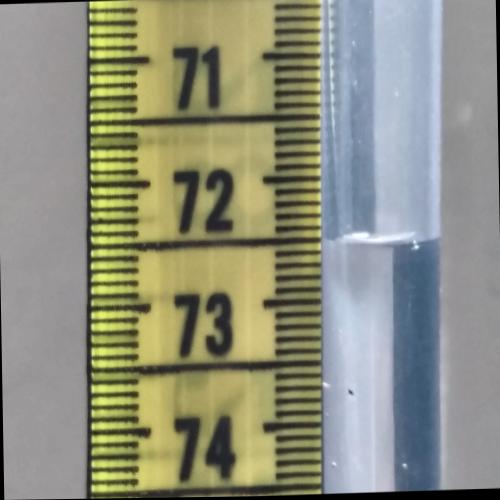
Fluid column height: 72.5 cm